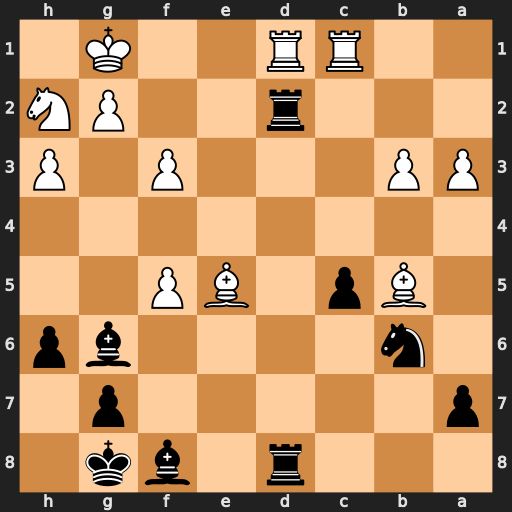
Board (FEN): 3r1bk1/p5p1/1n4bp/1Bp1BP2/8/PP3P1P/3r2PN/2RR2K1
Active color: b
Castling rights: -
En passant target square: -
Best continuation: Rxd1+ Rxd1 Rxd1+